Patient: sex M, age 64
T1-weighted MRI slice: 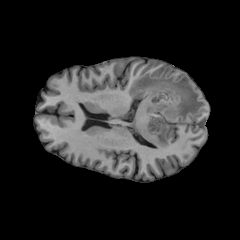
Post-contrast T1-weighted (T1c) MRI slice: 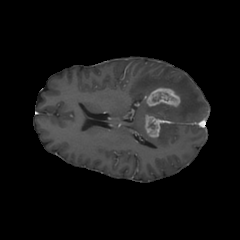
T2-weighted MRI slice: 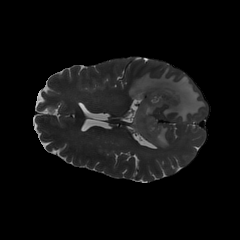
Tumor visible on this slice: yes
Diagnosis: Glioblastoma, IDH-wildtype
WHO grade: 4